Field crop: tomato
Growth stage: 1
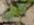
Species: solanum